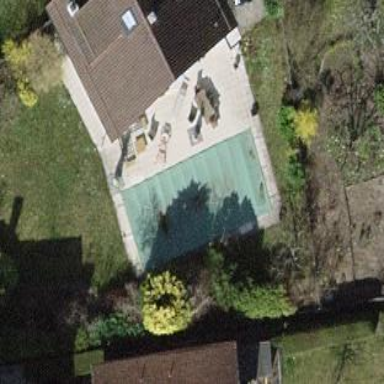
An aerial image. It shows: Swimming pool located in leisure land.